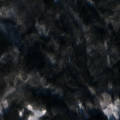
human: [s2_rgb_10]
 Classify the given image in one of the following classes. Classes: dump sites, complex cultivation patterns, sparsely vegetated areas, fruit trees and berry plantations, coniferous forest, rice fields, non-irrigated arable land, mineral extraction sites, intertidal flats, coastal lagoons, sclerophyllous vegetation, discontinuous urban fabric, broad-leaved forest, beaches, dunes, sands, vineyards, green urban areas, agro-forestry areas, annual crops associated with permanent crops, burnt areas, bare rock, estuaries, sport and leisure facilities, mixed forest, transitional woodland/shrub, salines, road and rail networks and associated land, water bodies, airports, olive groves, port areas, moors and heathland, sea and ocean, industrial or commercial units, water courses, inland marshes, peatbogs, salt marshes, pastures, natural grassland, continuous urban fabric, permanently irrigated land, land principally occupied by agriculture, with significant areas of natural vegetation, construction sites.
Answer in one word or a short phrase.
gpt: coniferous forest, mixed forest